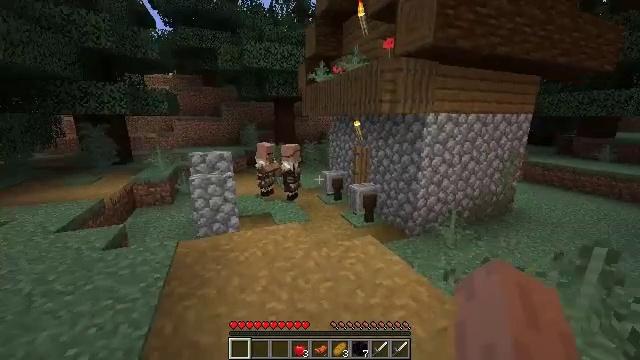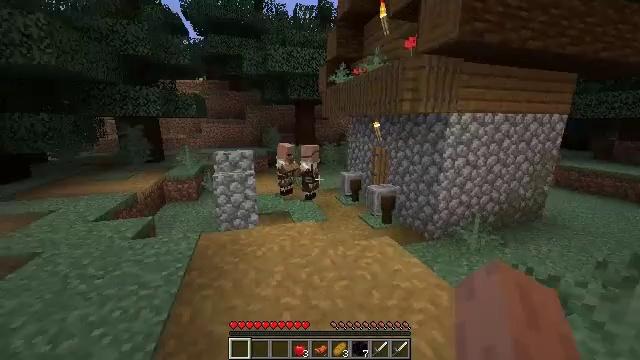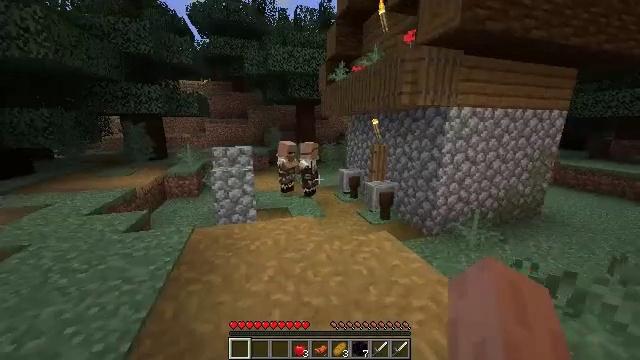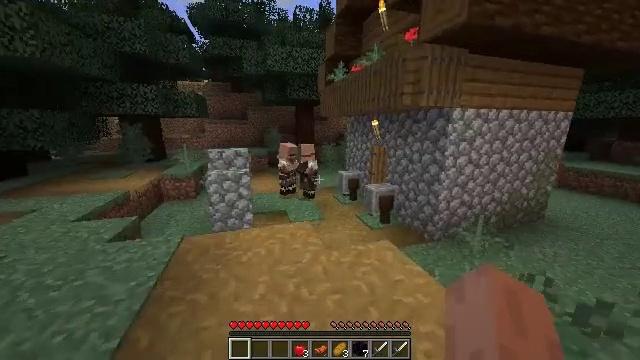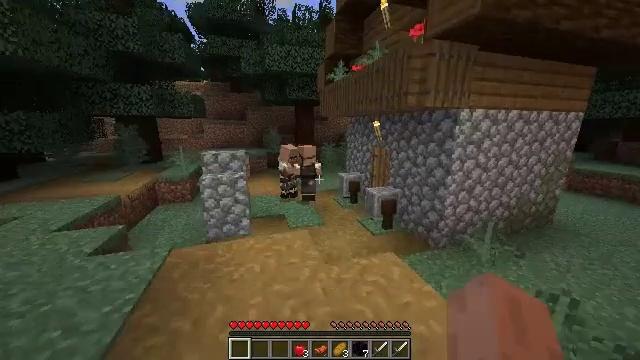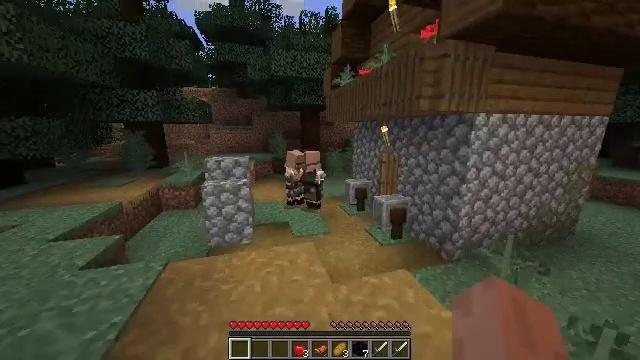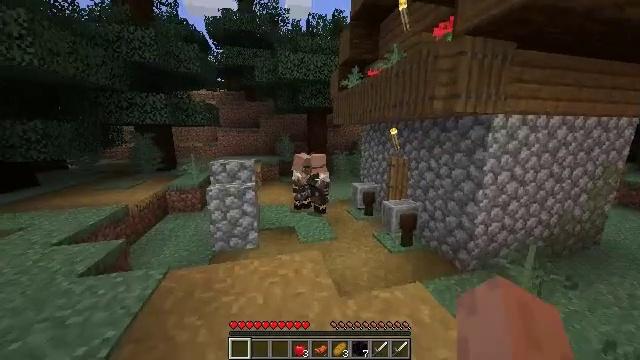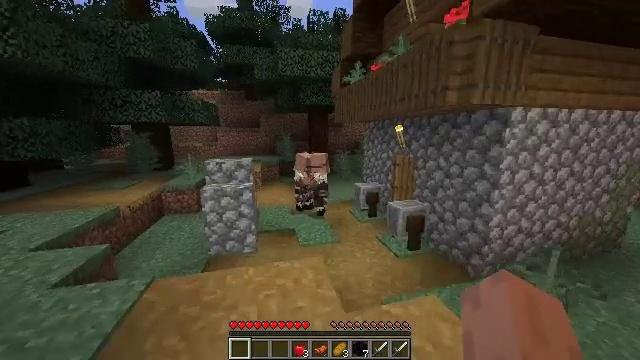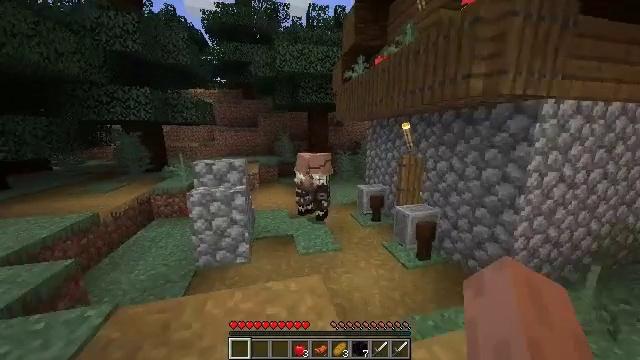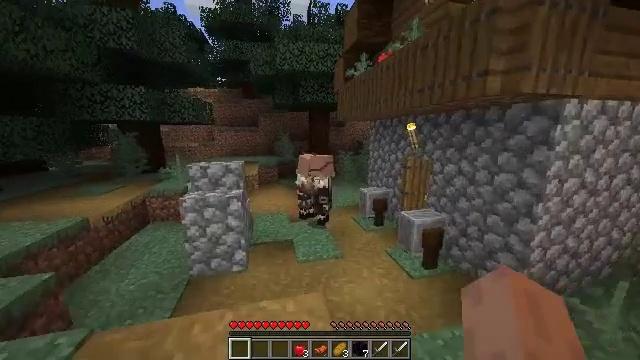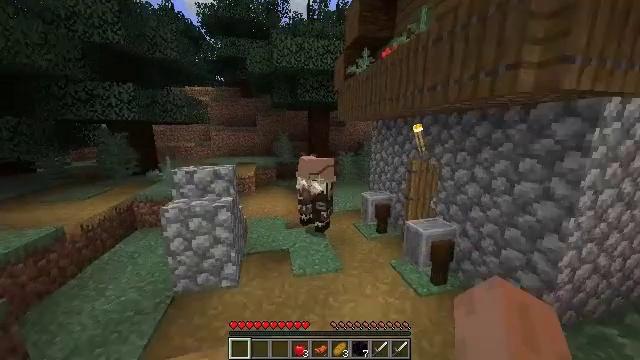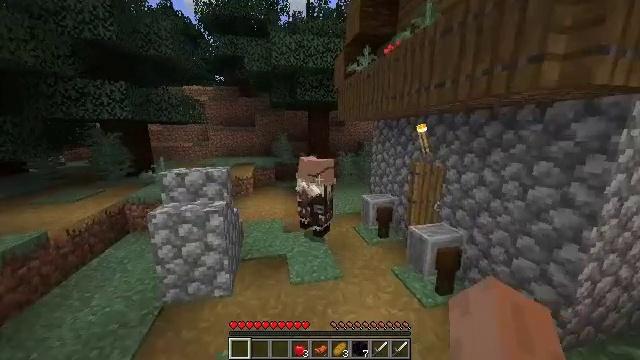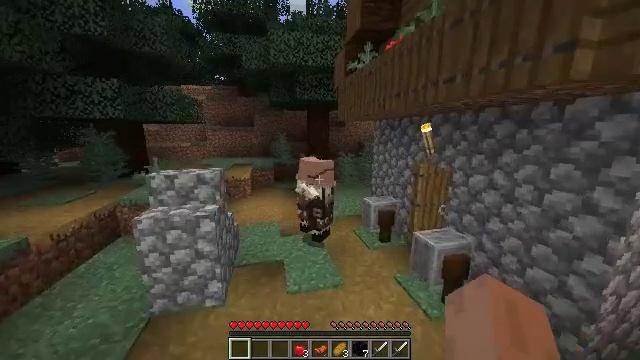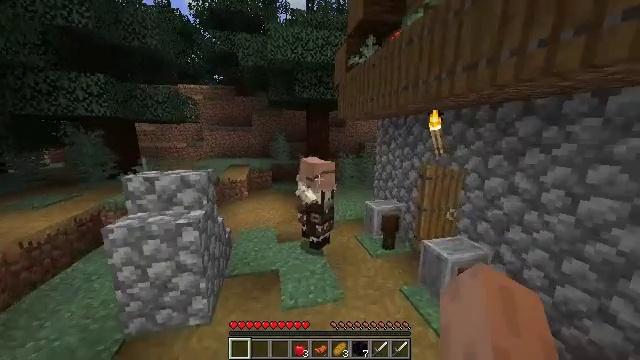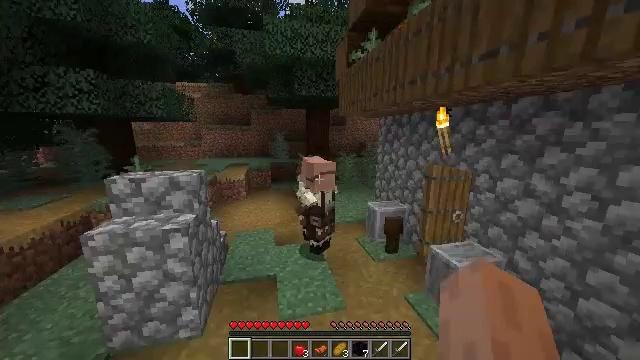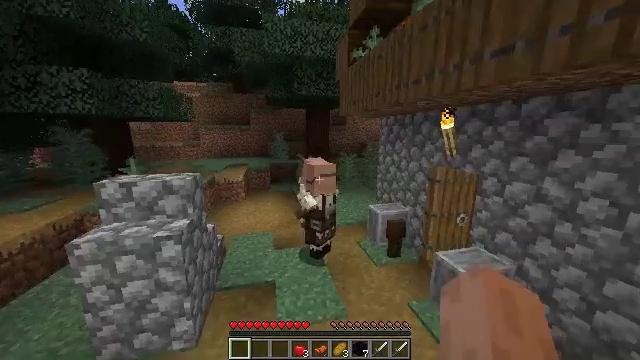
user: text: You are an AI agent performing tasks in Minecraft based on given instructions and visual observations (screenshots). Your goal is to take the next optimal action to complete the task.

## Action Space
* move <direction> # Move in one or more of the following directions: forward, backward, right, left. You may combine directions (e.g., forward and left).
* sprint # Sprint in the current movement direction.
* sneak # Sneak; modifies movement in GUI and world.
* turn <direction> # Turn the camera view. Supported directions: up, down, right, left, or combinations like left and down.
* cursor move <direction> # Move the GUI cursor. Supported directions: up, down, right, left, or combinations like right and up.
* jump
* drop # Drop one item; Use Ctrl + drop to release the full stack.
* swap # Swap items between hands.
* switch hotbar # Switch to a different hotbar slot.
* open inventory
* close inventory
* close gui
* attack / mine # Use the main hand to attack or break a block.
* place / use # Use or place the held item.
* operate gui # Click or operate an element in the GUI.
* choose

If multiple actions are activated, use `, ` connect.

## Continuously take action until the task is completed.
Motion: motion action
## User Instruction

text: Remove the blue bed from its location.
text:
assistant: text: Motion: move forward, sprint, turn left
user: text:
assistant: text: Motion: move forward, sprint
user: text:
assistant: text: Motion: move forward, sprint
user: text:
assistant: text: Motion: move forward
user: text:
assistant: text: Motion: move forward, turn left and up
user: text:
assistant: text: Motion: move forward, turn left
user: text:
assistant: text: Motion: move forward
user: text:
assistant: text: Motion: move forward
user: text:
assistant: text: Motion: move forward
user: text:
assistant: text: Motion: move forward
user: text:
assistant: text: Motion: move forward
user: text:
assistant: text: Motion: move forward
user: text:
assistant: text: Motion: move forward
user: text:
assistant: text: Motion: move forward
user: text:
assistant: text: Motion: move forward
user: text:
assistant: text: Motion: move forward
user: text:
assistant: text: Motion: move forward
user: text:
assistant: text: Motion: move forward, turn down
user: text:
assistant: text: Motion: move forward, turn down
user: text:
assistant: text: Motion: move forward
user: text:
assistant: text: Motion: move forward
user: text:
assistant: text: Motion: move forward, turn right
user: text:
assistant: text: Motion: move forward, turn right, use / place
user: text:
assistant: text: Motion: use / place
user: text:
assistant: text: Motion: use / place
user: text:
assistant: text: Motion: use / place
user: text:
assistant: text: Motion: no_op
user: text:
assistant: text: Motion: no_op
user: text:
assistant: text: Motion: no_op
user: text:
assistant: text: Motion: no_op